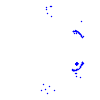
Particle: proton